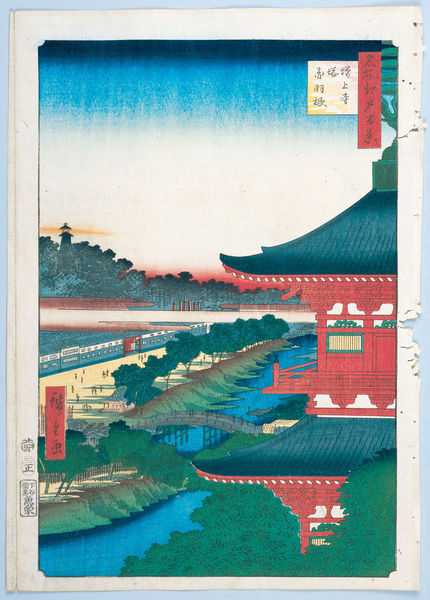
Titel: 100 berühmte Ansichten von Edo
Künstler: Utagawa Hiroshige
Schlagwörter: baum, blau, himmel, wasser, wolken, bäume, fluss, gelb, grün, landschaft, menschen, ufer, bunt, fenster, weiss, dach, gebäude, haus, park, rot, weg, wolke, rahmen, signatur, bach, horizont, hügel, brücke, wald, turm, garten, balkon, holzschnitt, japan, schrift, klein, platz, rand, promenade, böschung, japanisch, schriftzeichen, leuchtturm, wälder, china, tempel, pagode, legende, etage, hausdach, geschrieben, typisch, rotes haus, #menschen, hokusai, 101 ansichten